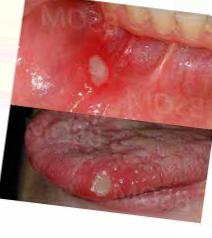
Condition: Mouth Ulcer